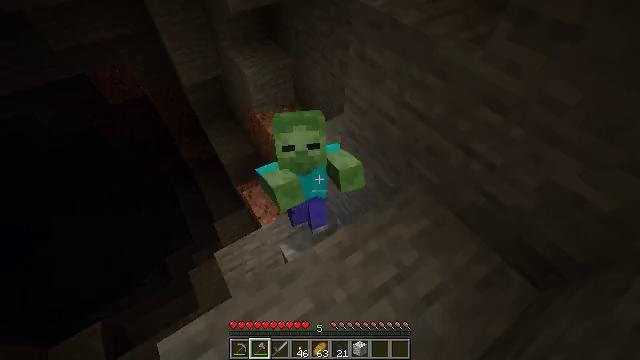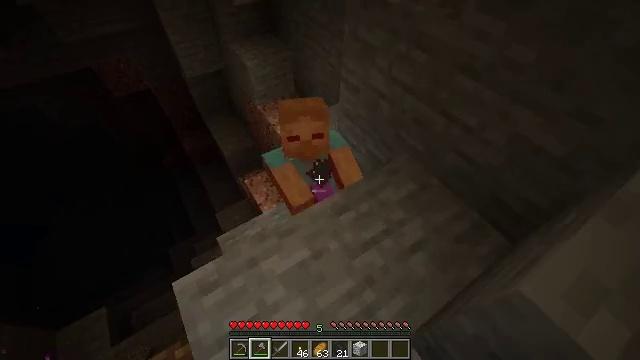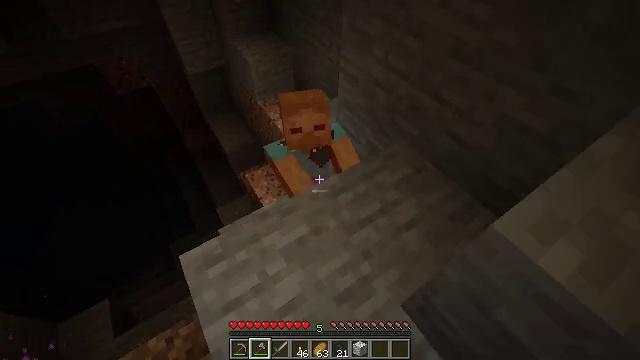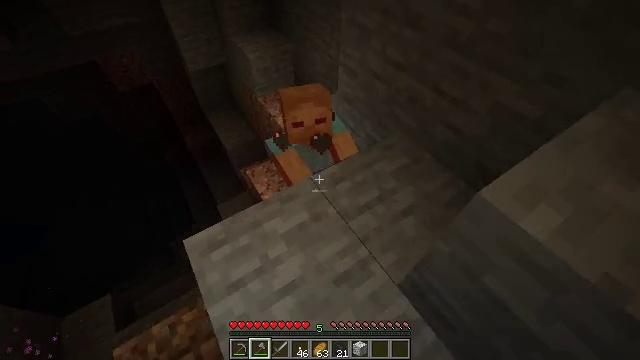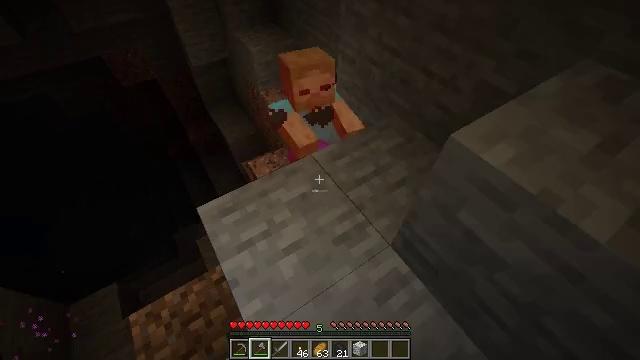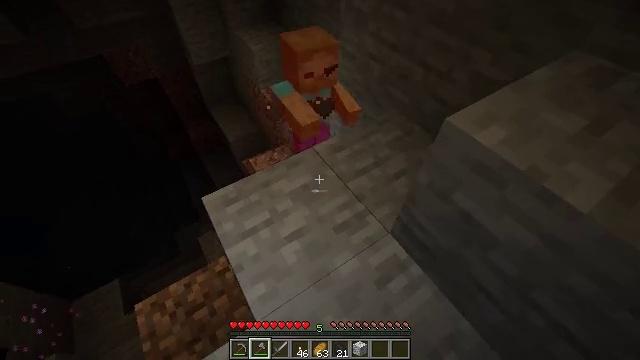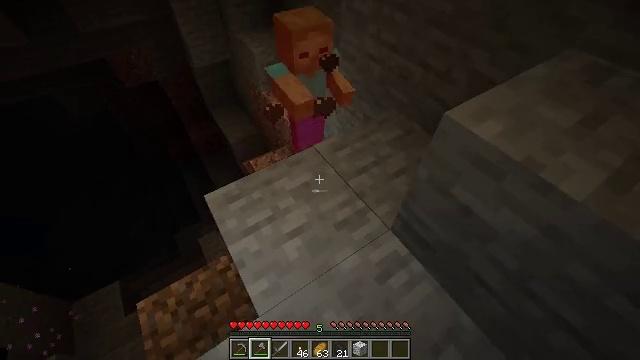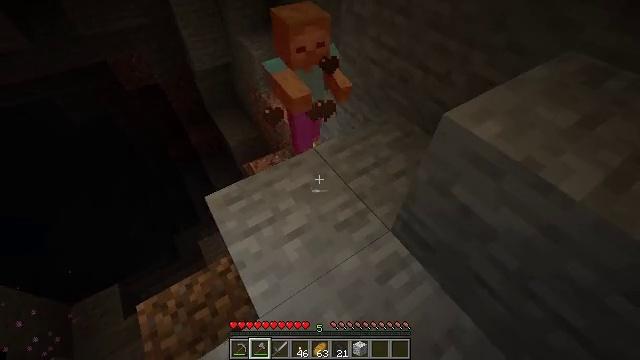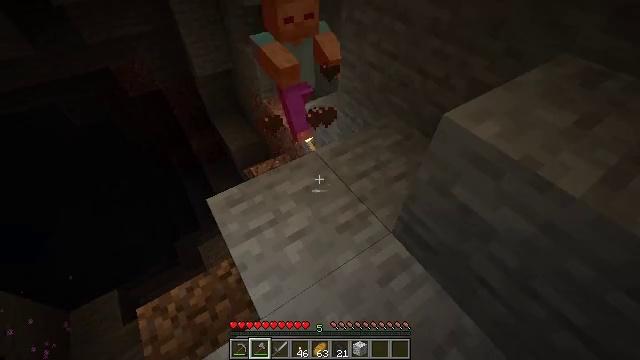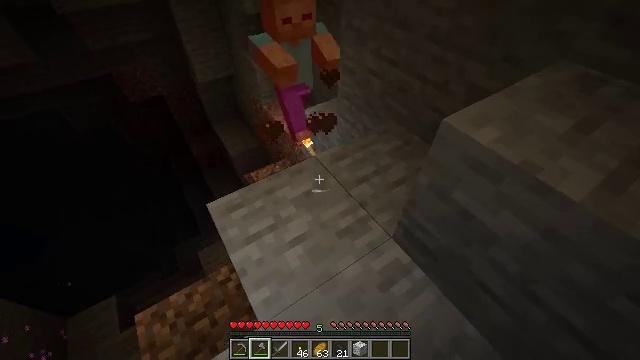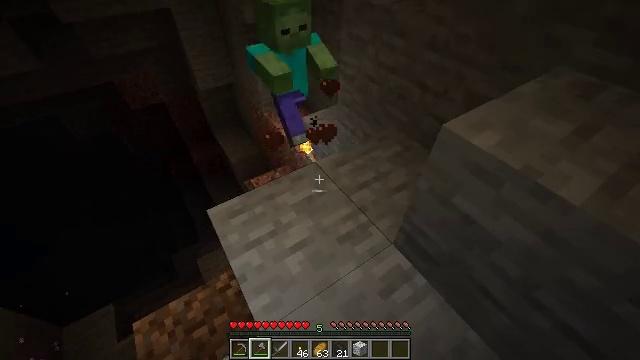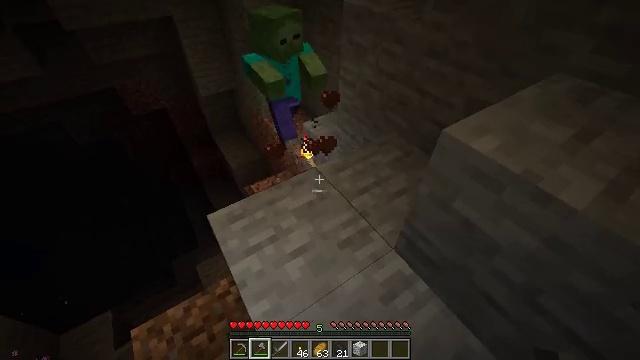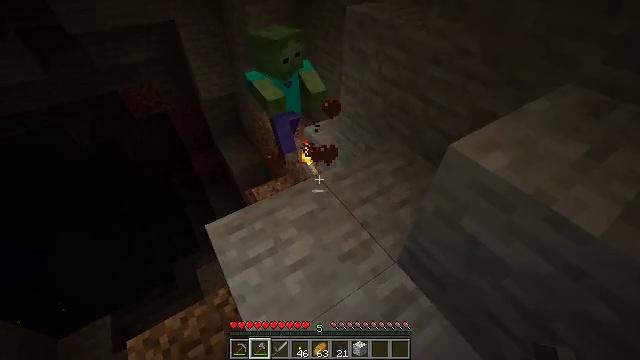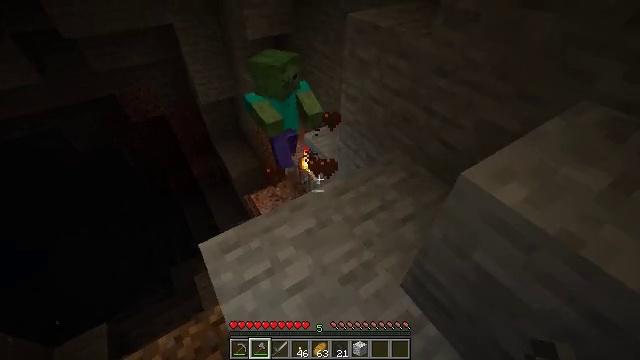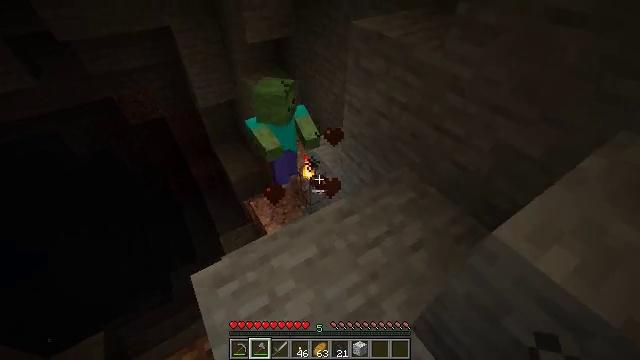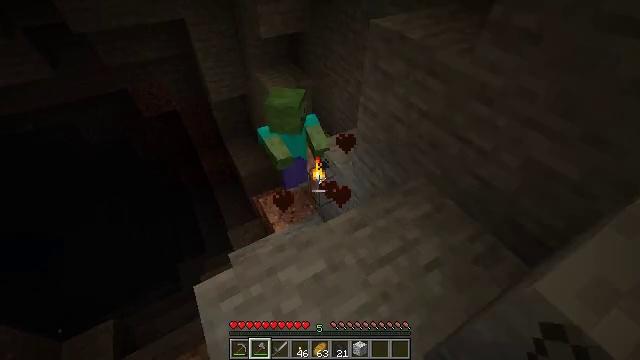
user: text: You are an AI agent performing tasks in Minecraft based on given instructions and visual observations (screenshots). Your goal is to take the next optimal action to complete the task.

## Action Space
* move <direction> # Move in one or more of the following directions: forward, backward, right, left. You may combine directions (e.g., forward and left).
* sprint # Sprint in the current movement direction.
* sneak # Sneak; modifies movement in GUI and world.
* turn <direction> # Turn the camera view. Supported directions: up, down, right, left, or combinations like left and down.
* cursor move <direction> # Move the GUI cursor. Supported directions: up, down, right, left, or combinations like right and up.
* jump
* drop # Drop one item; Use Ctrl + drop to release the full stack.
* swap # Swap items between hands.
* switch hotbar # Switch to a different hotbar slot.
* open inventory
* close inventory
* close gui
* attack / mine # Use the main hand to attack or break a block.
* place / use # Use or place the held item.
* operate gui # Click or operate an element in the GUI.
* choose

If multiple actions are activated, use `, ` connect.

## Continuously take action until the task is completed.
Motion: motion action
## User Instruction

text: Combat the zombie.
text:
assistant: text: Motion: move back
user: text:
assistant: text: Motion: move back
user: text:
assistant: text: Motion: move back
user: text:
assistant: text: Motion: no_op
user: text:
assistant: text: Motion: no_op
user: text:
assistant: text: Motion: no_op
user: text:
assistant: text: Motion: no_op
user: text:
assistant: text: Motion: turn up
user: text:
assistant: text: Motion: turn up
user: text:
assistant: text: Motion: turn up
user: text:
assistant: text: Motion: turn up
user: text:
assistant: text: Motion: move forward
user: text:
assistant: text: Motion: move forward
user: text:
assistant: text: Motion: move forward
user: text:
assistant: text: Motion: move forward, turn left and down
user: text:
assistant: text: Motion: move forward, turn left and down
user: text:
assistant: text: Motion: move forward, turn down
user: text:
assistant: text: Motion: turn left and down
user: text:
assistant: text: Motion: no_op
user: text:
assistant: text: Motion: no_op
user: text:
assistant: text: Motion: move back
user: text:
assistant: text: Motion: move back
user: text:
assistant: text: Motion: move back
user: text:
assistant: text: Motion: move back
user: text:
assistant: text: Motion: move back
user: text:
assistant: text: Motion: no_op
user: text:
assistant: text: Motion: no_op
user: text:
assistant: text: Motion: no_op
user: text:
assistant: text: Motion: move forward
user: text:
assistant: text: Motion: move forward